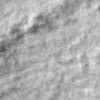
Label: no_change